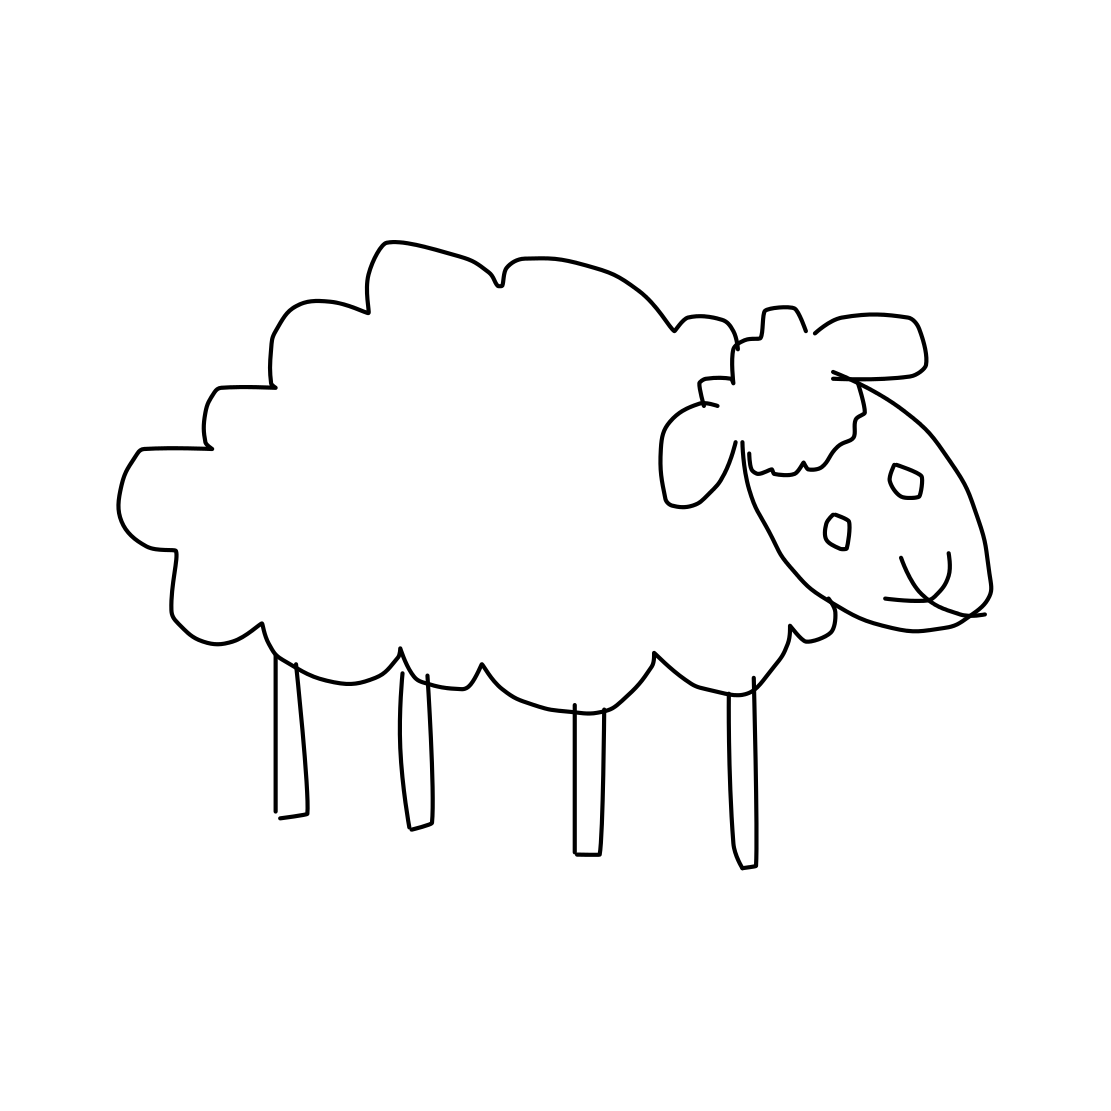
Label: sheep